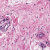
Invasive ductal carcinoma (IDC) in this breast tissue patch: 0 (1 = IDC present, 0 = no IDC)